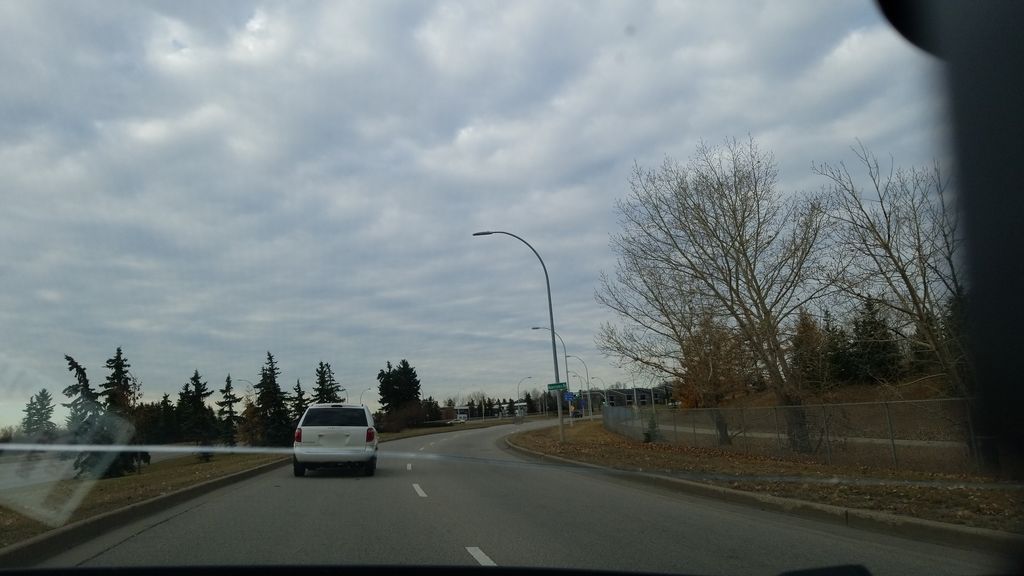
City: edmonton